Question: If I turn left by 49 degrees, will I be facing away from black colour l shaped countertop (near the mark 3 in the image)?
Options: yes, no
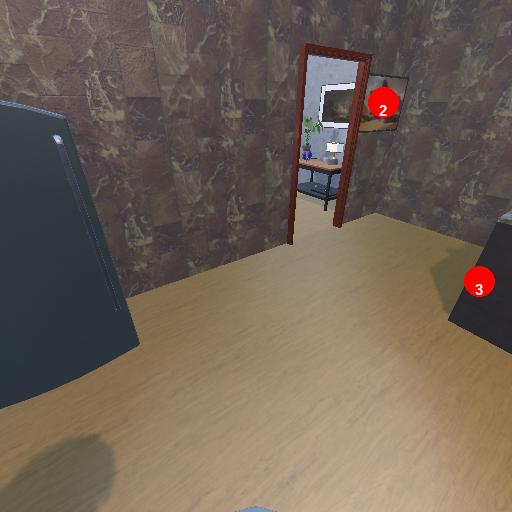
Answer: yes